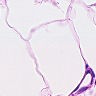
Metastatic tissue present: no